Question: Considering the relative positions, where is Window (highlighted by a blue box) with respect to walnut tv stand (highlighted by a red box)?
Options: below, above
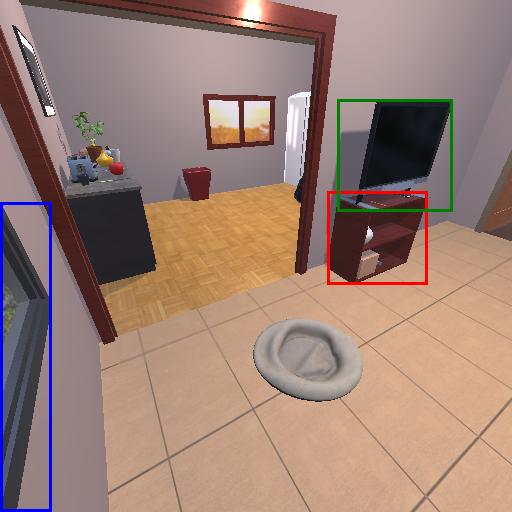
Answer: below